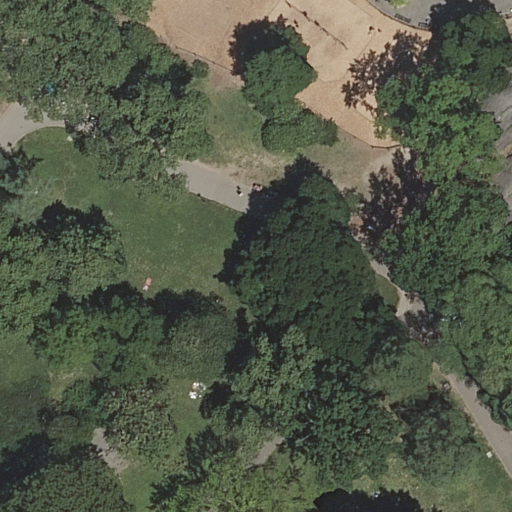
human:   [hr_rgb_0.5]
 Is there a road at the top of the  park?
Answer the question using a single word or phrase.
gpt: no

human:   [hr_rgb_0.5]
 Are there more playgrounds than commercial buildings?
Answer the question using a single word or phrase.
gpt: yes

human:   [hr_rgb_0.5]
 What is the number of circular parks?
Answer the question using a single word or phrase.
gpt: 0

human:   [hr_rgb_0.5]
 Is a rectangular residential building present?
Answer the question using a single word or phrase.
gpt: no

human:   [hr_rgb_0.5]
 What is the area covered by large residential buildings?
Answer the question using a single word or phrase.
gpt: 0m2

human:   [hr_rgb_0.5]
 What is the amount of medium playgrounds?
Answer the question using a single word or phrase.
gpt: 0

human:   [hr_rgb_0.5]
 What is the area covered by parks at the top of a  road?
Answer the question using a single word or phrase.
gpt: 10625m2

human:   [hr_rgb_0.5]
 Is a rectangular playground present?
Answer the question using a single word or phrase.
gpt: no

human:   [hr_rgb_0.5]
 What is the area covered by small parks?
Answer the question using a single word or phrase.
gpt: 0m2

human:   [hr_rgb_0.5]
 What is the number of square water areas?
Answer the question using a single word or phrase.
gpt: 0

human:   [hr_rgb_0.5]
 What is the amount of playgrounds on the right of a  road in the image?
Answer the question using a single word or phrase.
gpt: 1

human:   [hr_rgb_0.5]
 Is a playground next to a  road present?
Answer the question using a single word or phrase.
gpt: yes

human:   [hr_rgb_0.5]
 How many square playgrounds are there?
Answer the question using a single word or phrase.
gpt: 0

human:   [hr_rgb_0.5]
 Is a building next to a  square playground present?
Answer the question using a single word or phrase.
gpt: no

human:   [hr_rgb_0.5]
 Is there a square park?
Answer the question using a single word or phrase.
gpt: no

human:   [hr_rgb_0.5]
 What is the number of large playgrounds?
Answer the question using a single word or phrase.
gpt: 1

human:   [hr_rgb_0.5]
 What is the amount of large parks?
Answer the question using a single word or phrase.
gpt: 1

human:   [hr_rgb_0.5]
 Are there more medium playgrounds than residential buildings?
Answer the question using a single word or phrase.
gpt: no

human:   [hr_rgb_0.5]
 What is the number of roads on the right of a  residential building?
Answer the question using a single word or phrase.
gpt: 0

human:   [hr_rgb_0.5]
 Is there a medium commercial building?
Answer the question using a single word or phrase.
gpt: no

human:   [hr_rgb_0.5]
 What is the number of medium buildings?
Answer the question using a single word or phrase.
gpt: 0

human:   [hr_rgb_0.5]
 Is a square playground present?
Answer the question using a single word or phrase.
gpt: no

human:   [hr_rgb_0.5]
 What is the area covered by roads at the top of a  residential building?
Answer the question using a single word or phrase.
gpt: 0m2

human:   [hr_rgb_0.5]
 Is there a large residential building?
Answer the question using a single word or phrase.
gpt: no

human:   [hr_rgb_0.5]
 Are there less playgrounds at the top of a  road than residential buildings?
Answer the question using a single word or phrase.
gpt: no

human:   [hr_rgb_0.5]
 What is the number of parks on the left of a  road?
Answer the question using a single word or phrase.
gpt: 0

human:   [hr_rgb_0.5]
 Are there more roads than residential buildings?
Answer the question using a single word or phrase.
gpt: yes

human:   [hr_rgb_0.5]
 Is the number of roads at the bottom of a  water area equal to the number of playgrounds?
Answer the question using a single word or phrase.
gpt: no

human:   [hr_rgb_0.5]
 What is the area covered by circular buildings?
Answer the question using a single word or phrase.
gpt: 0m2

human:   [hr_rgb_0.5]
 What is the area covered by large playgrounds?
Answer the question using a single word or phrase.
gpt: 5316m2

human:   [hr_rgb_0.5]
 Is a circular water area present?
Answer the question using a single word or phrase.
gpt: no

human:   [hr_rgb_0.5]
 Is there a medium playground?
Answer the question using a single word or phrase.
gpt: no

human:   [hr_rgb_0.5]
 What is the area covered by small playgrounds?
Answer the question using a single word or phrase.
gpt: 0m2

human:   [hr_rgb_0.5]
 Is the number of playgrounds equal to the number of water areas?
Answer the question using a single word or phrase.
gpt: no

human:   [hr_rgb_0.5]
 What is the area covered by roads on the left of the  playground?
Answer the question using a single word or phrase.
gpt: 0m2

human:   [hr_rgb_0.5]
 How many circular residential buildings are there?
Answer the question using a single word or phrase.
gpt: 0